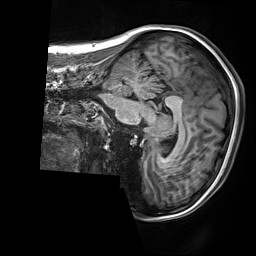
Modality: T1w
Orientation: sagittal
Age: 24
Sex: female
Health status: healthy
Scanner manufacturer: siemens
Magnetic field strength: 3 T
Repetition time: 2.5 s
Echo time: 0.00299 s